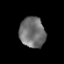
Tissue: prostate
Cell type: T cells
Senescence score: 0.2717
Nuclear area (px): 760
Mean DAPI intensity: 113.012